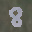
Label: 8